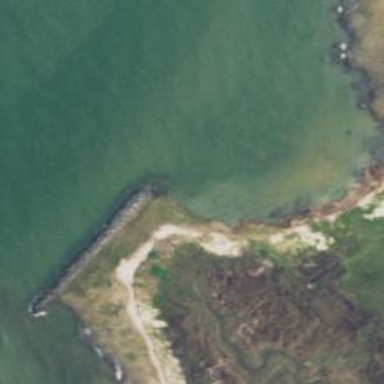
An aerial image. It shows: Breakwater structure.